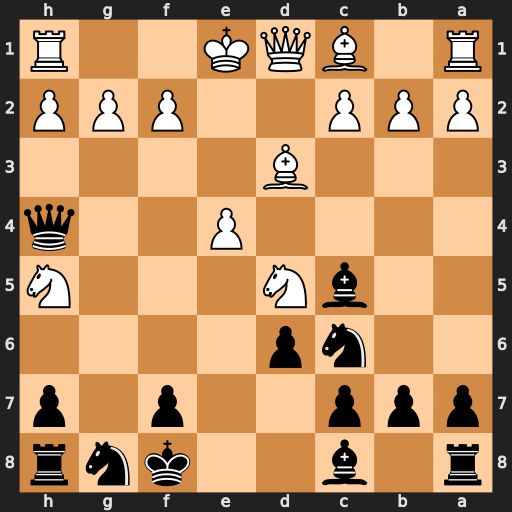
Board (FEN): r1b2knr/ppp2p1p/2np4/2bN3N/4P2q/3B4/PPP2PPP/R1BQK2R
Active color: b
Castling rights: KQ
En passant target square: -
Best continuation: Qxf2#